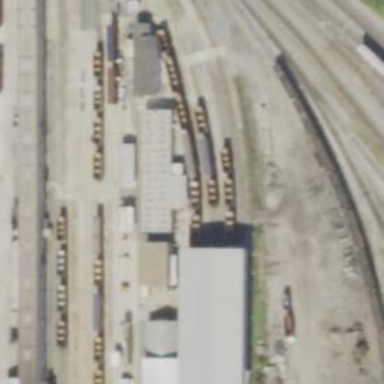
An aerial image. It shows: Railway yard with building passage tunnel.